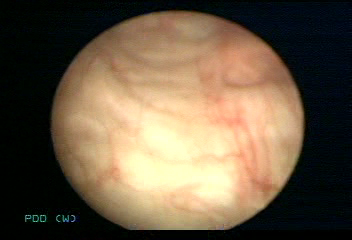
Modality: WLC
Class: Normal mucosa
Bladder cancer association: No